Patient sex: M
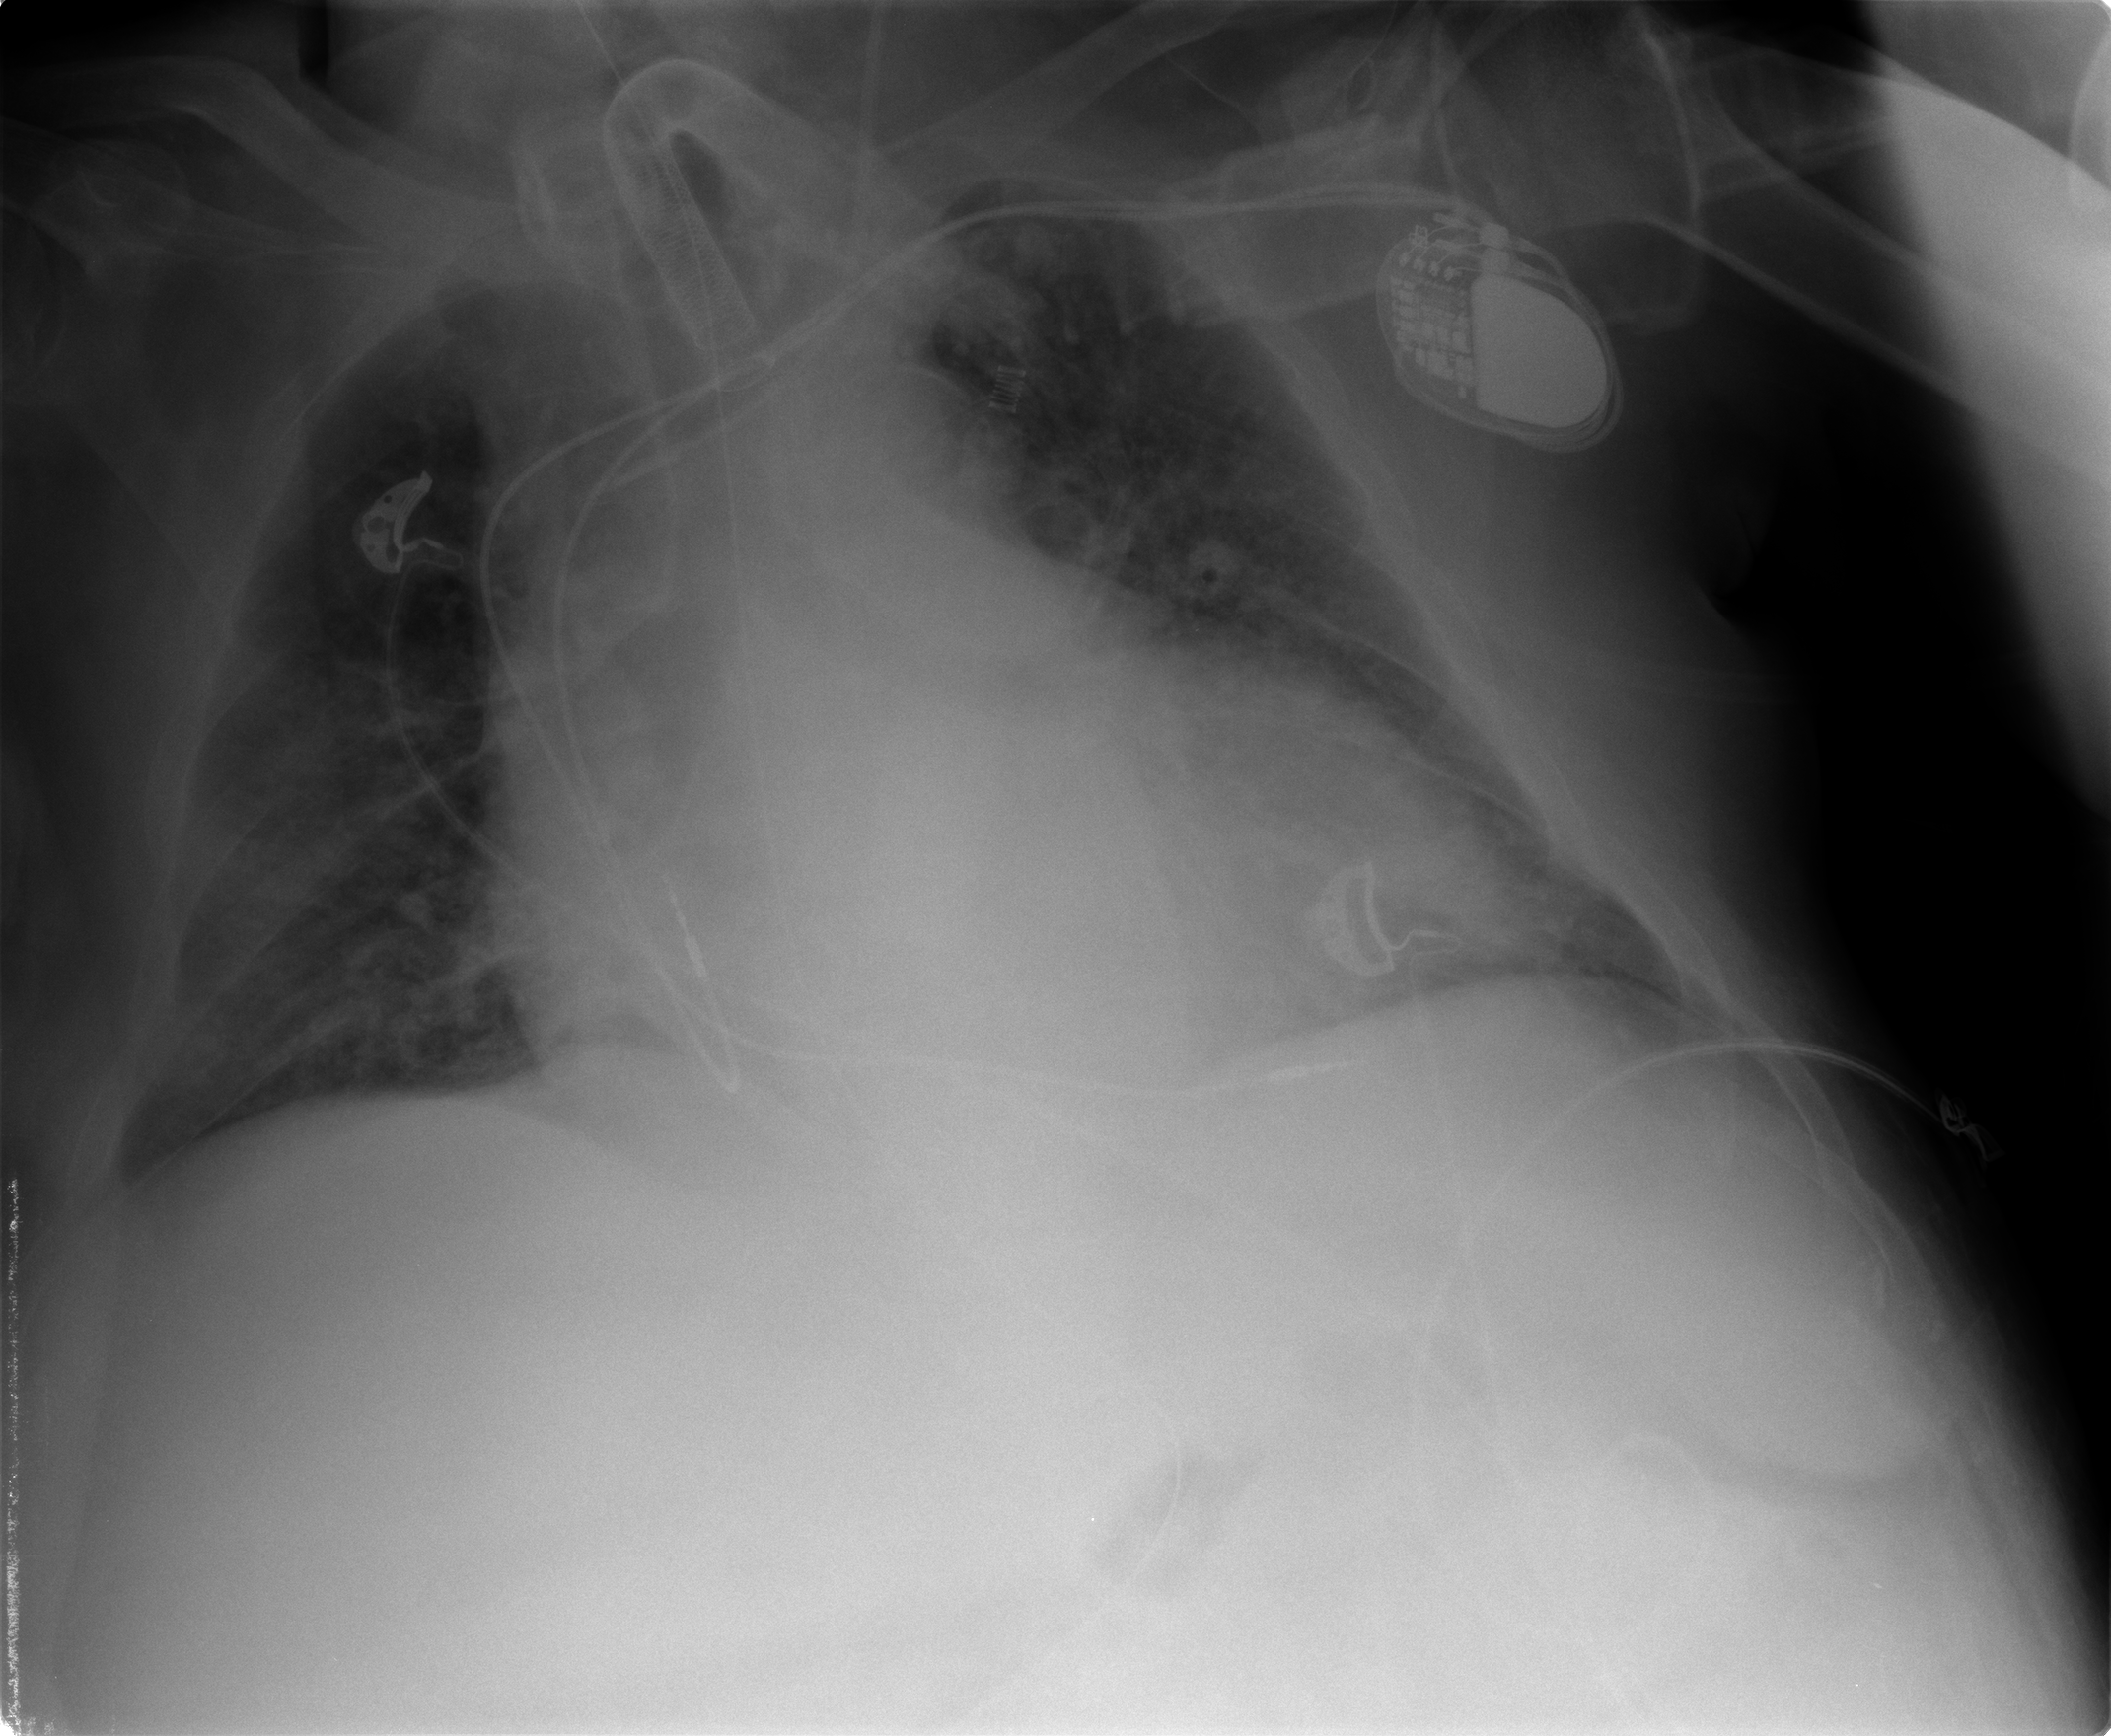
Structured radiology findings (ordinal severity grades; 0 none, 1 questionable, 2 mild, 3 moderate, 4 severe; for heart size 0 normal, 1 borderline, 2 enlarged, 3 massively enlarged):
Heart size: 3
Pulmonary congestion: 3
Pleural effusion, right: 0
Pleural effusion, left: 0
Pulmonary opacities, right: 0
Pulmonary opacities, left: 0
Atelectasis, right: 2
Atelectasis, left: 2